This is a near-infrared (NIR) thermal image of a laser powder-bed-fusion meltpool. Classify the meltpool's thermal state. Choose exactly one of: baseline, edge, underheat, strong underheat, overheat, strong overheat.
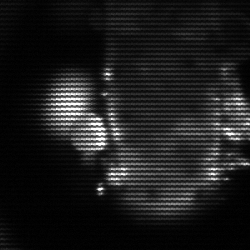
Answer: strong underheat